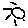
Label: sun